【题型】填空题　【知识点】平面几何　【难度】easy
把一个球放在长方体纸盒内，球的一部分露出盒外，其截面如图所示，已知$CD=EF=16\mathrm{cm}$，求这个球的直径为\underline{\qquad}$\mathrm{cm}$．

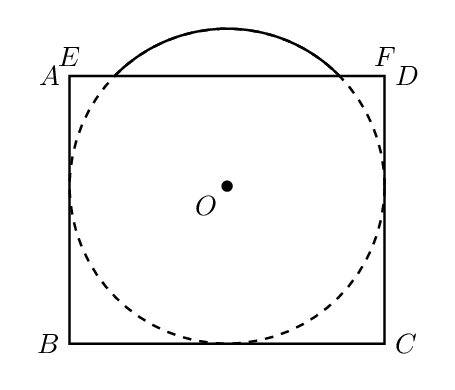
【解答】
\noindent \textbf{【答案】20}
\vspace{0.5em}
\noindent \textbf{【分析】}本题主要考查了垂径定理，勾股定理，解题的关键是熟练掌握垂径定理。过$O$作$OG \perp AD$于$G$交$\odot O$于$H$，求得$GF = \frac{1}{2}EF = 8\mathrm{cm}$，设半径为$r\mathrm{cm}$，则$OG = (16-r)\mathrm{cm}$，根据勾股定理即可得到结论。
\vspace{0.5em}
\noindent \textbf{【详解】}解：过$O$作$OG \perp AD$于$G$交$\odot O$于$H$，如图所示：

\vspace{0.5em}
则$GF = \frac{1}{2}EF = 8\mathrm{cm}$，
设半径为$r\mathrm{cm}$，则$OG = (16-r)\mathrm{cm}$，
根据勾股定理得，$(16-r)^2 + 8^2 = r^2$，
解得：$r = 10$，
这个球的直径为$20\mathrm{cm}$。
故答案为：$\boldsymbol{20}$。
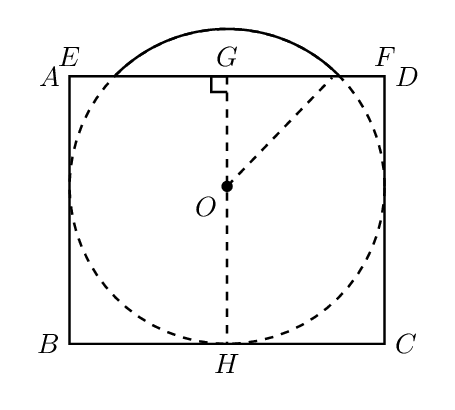